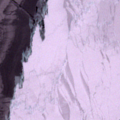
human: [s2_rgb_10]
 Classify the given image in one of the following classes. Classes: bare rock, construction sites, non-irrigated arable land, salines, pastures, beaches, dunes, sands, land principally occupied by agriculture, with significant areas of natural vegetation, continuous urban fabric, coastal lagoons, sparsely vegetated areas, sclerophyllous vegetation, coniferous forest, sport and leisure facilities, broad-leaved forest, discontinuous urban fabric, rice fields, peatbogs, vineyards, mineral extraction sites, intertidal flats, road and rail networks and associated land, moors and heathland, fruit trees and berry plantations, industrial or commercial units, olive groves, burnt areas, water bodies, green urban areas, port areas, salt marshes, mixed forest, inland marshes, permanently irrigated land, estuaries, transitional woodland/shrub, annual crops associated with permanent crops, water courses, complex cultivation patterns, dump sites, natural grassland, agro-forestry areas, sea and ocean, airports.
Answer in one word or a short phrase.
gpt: sea and ocean